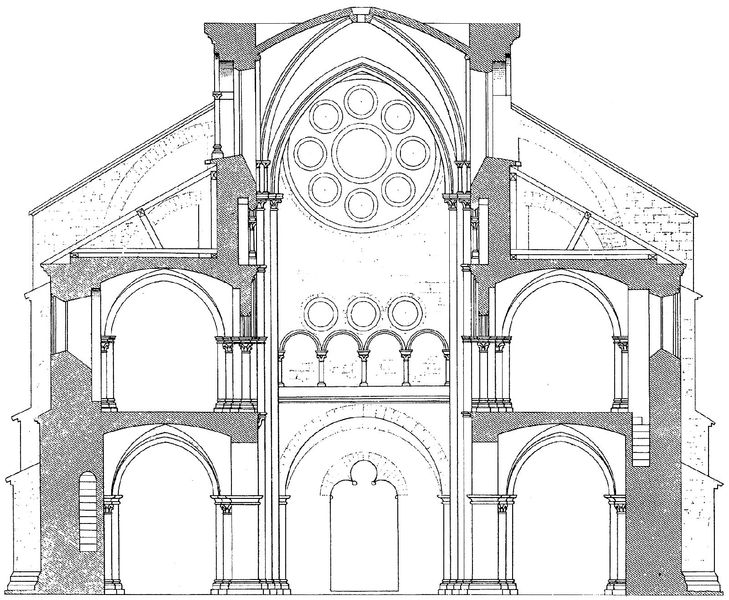
Titel: Stifts- und Pfarrkirche St. Georg und Nikolaus in Limburg an der Lahn
Standort: Limburg a.d. Lahn (EU - D - H)
Schlagwörter: weiß, fenster, säulen, zeichnung, dach, gebäude, architektur, kirche, blatt, front, gotik, renaissance, rund, türen, empore, pilaster, rundbogen, bögen, wände, rundfenster, symmetrisch, entwurf, hauptschiff, portal, dreischiffig, rosette, spitzbogen, spitzbögen, streben, sakralbau, basilika, maßwerk, aufriss, strebewerk, zonen, hebäude, gotsch, wasserschlag